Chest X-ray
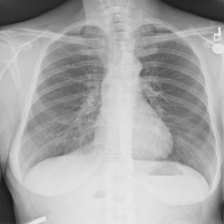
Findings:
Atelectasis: negative
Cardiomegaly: negative
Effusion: negative
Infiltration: negative
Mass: negative
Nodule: negative
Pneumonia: negative
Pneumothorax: negative
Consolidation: negative
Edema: negative
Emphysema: negative
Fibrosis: negative
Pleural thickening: negative
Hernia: negative